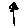
Label: flower